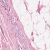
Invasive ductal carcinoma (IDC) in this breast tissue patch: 0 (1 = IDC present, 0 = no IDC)